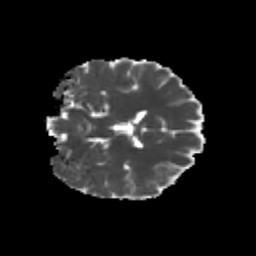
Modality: MD
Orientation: coronal
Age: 19
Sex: male
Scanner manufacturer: siemens
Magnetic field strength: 3 T
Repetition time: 3.5 s
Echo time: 0.104 s